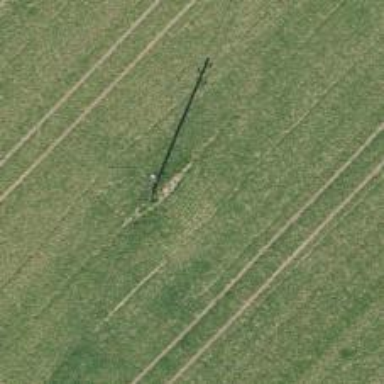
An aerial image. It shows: Minor power line with three cables.